Field crop: maize
Growth stage: 2
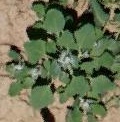
Species: chenopodium